Field crop: maize
Growth stage: 2
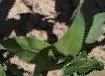
Species: maize